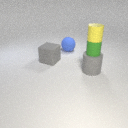
small green rubber cylinder below small yellow rubber cylinder